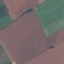
Land use / land cover: AnnualCrop